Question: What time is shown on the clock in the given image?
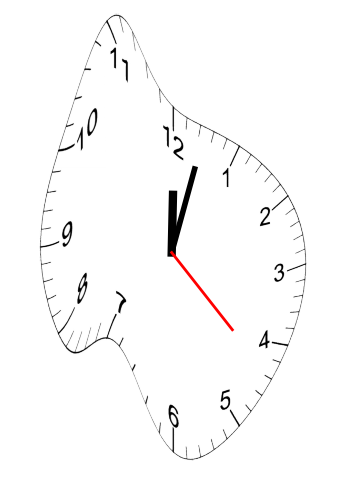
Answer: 12:02:22